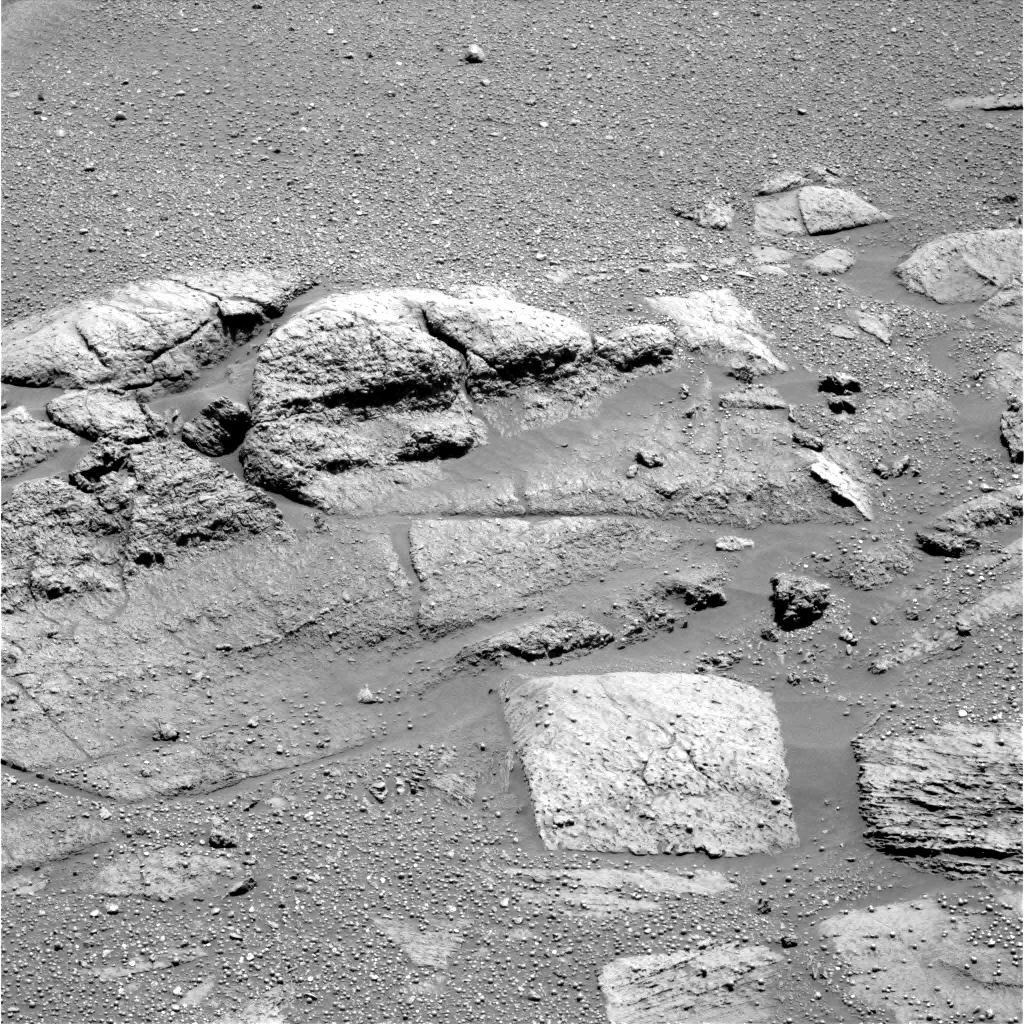
Terrain classes present: Bedrock, Gravel / Sand / Soil, Rock, Shadow